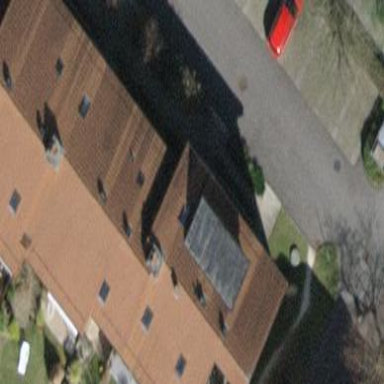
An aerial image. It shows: Tile-roofed apartment building.